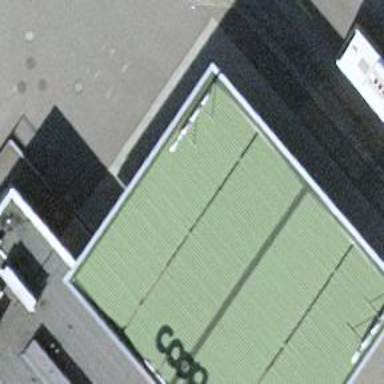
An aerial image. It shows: View of roof of building.